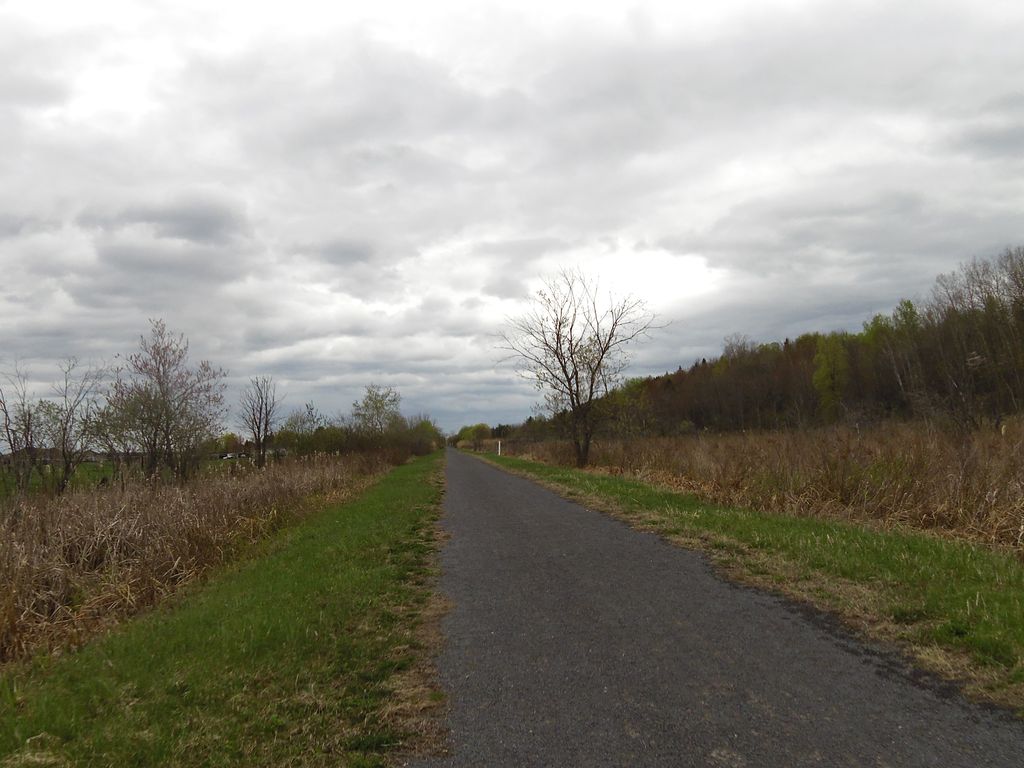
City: ottawa-gatineau